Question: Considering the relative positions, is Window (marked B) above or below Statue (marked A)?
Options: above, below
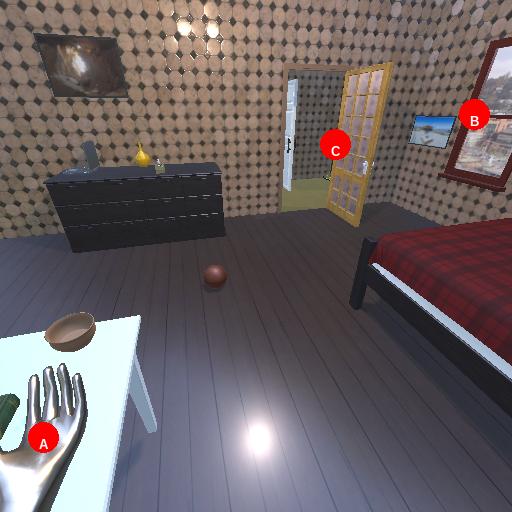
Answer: above